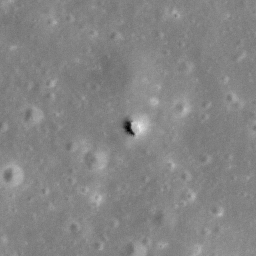
Pit: Runge Pit
Host crater: Runge Crater
Host type: impact_melt
Lunar coordinates: latitude -2.702, longitude 86.78